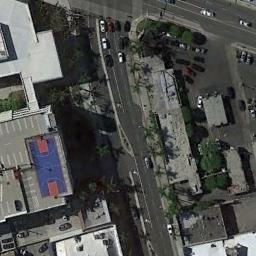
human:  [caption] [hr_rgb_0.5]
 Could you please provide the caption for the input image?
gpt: There are cars on the road beside the basketball court .

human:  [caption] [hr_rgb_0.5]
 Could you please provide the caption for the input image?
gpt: A basketball court on the roof of a building and some roads beside .

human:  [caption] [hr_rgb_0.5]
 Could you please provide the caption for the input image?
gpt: There is a basketball court surrounded by many buildings and trees with a road pass by .

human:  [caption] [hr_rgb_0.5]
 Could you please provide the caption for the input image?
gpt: The building with a basketball court on the roof is next to the road .

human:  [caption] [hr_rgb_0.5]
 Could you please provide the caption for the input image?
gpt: Many cars are on the road next to the basketball court .